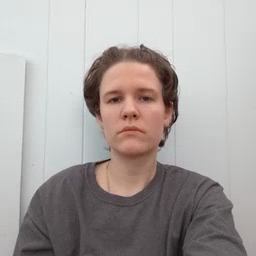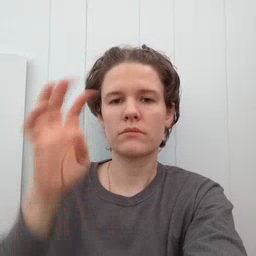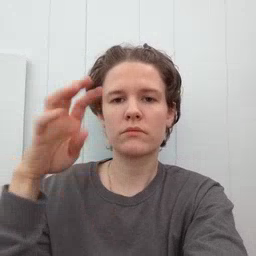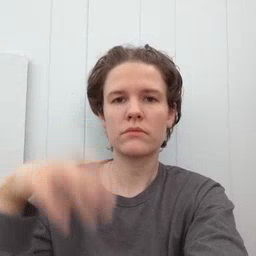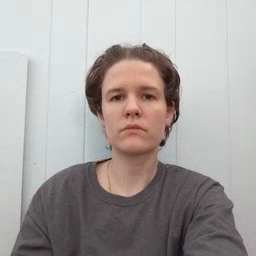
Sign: rain